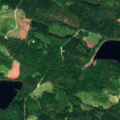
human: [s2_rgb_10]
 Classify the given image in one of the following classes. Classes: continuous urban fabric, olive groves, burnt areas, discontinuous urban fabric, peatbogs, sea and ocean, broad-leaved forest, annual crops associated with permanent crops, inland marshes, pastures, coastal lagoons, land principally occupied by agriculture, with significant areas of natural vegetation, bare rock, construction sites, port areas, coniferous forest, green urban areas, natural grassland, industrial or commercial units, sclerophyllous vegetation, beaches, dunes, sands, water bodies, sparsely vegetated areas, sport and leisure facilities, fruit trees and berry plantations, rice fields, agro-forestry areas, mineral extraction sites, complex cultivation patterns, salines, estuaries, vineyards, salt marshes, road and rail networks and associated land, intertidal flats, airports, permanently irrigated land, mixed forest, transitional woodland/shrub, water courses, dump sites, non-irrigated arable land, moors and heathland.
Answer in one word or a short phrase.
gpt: land principally occupied by agriculture, with significant areas of natural vegetation, mixed forest, water bodies